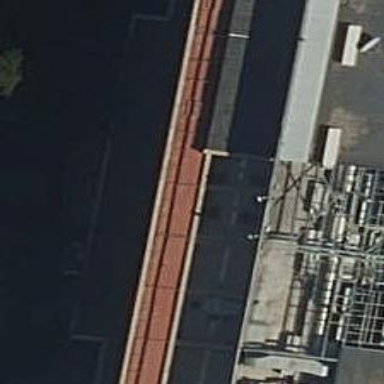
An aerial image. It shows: Part of building.